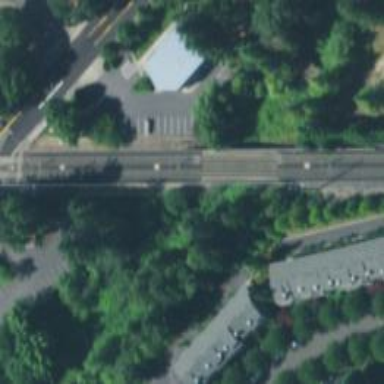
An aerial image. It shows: Light rail bridge with electrified contact line.